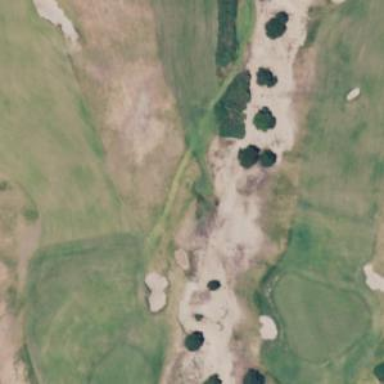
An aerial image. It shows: Golf bunker filled with natural sand.